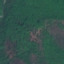
Land use / land cover: Forest